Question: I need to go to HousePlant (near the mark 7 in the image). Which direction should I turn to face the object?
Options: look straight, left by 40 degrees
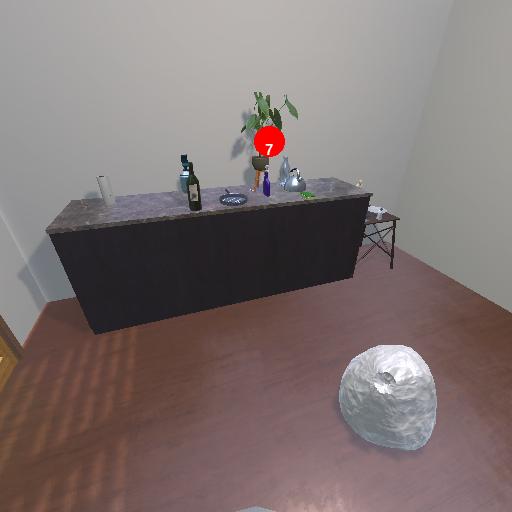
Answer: look straight